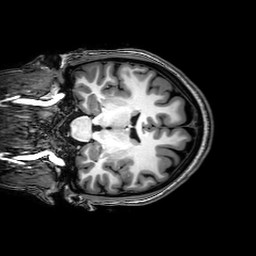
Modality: T1w
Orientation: coronal
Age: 21
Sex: female
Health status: healthy
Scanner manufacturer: philips
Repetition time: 0.008139 s
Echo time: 0.00374 s